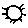
Label: sun